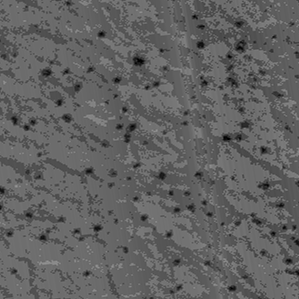
Label: frost